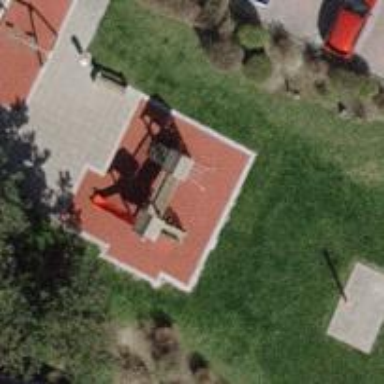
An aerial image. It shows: Playground structure.